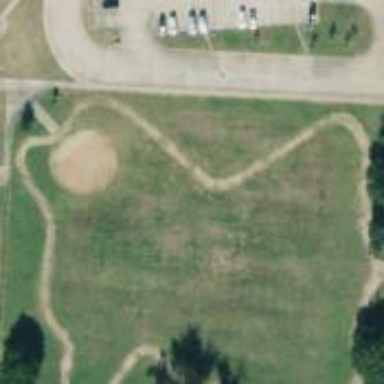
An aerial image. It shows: Fence surrounding recreational ground.